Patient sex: F
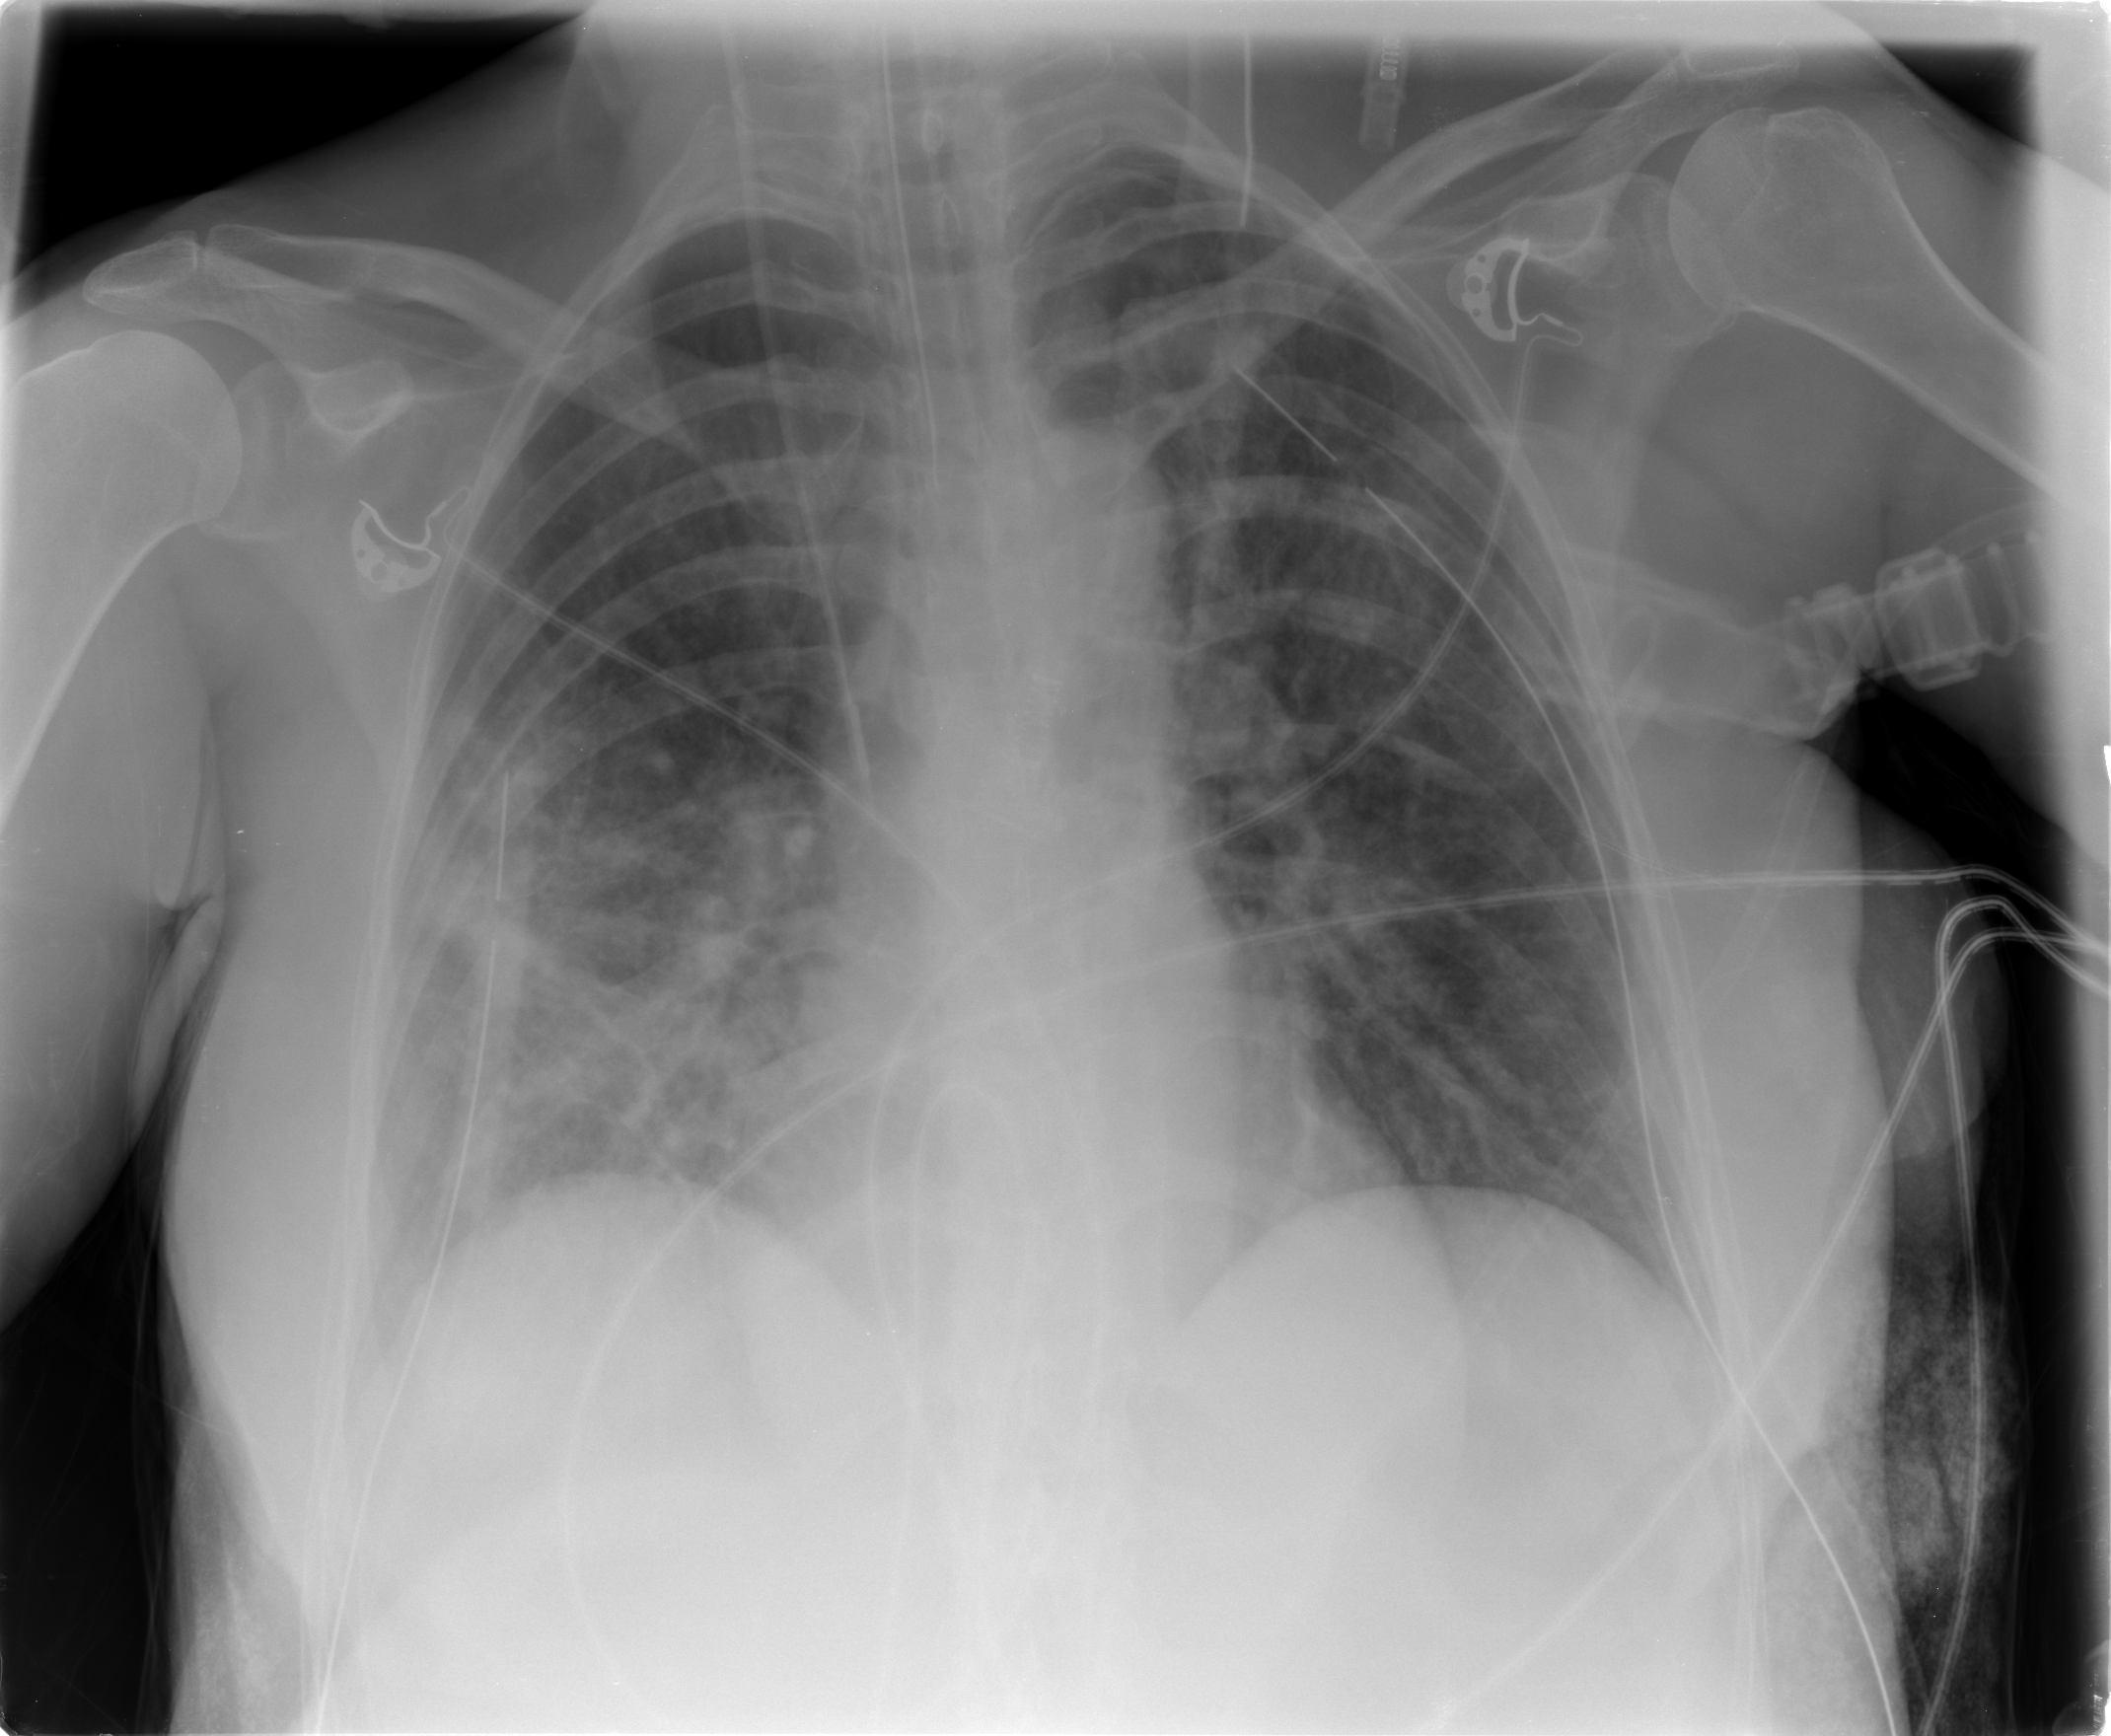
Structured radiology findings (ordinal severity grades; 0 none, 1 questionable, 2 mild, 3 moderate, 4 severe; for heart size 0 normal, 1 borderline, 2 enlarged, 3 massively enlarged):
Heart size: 1
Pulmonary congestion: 2
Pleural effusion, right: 1
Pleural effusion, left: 0
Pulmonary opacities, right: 2
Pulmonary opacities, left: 2
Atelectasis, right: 3
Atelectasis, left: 2